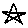
Label: star